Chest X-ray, AP view. Patient: 68 years old, sex F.
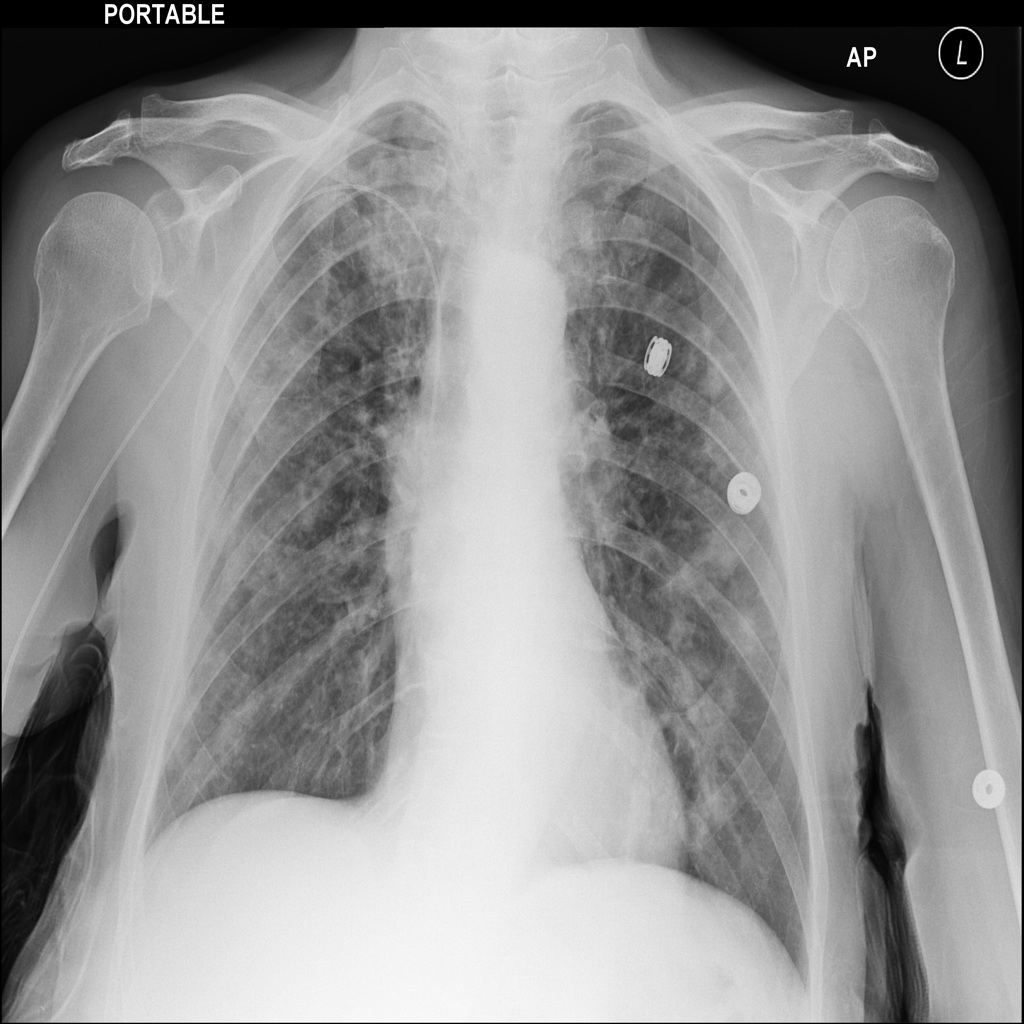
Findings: No Finding